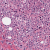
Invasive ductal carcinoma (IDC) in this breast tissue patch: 1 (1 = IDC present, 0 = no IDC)